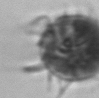
Label: Ciliophora